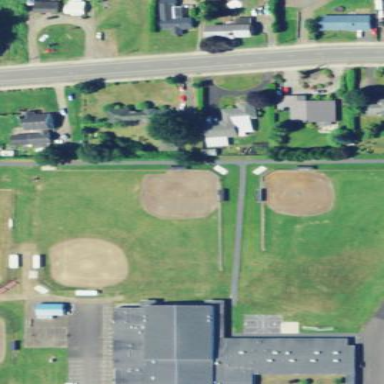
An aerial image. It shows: Softball pitch for baseball.